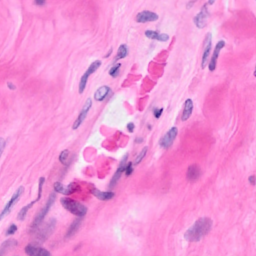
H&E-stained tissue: Breast